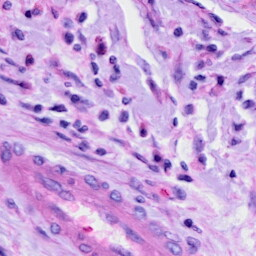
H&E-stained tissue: Cervix